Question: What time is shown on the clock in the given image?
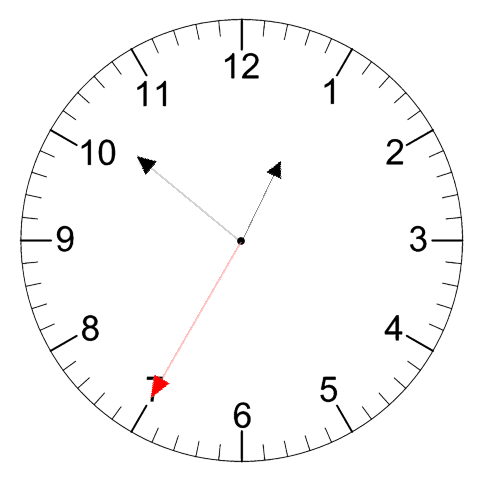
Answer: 12:51:35